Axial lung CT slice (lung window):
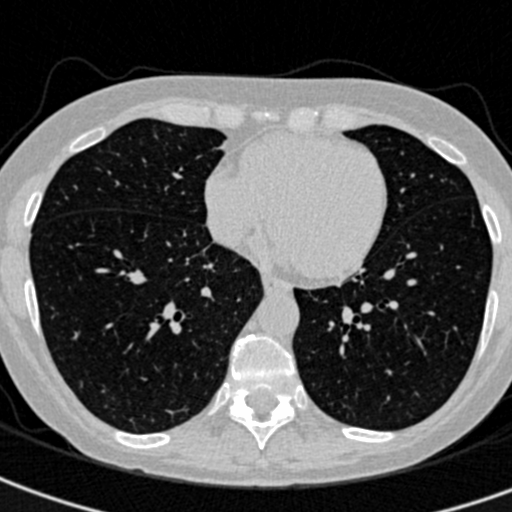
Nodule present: no